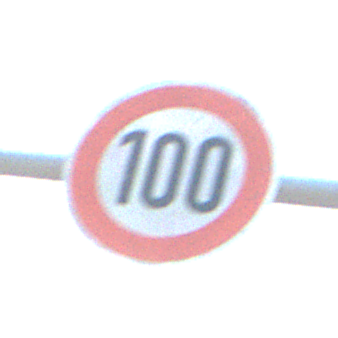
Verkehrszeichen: Geschwindigkeit100
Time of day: MorningAfternoon
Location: Outdoor (Suburban)
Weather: PartlyCloudy
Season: NotSpecified
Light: Natural